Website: home-depot
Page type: payment
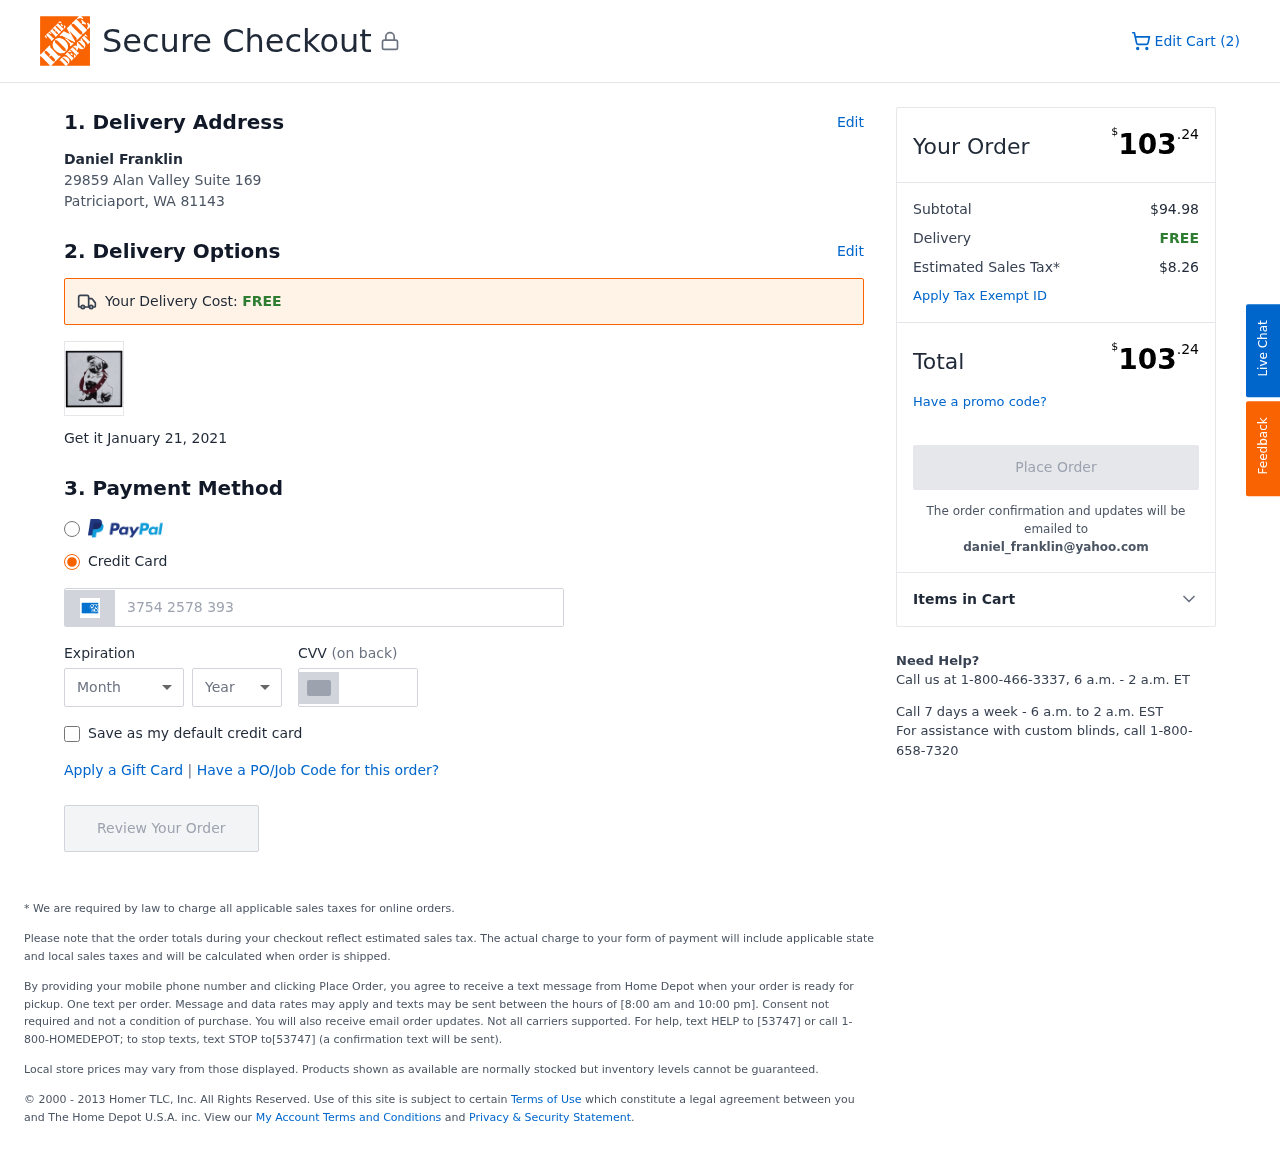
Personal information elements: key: PII_CARD_CVV
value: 8254
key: PII_CARD_EXPIRY_MONTH
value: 03
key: PII_CARD_EXPIRY_YEAR
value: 29
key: PII_CARD_NUMBER
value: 3754 2578 3932 755
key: PII_CITY_STATE_ZIP
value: Patriciaport, WA 81143
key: PII_EMAIL
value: daniel_franklin@yahoo.com
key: PII_FULLNAME
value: Daniel Franklin
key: PII_STREET
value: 29859 Alan Valley Suite 169
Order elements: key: ORDER_NUM_ITEMS
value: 2
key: ORDER_DELIVERY_DATE
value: January 21, 2021
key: ORDER_TOTAL
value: $103.24
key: ORDER_SUBTOTAL
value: $94.98
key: ORDER_SHIPPING_COST
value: FREE
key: ORDER_TAX
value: $8.26